Interaction volume radius: 10 \u00c5
Interaction volume height: 10 \u00c5
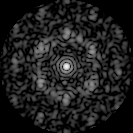
Disorder parameter: 0.6943